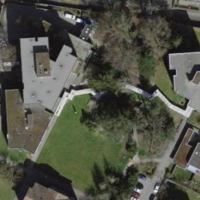
EUNIS habitat code: 54
Species observed at this site:
Symphyotrichum novae-angliae
Corylus avellana